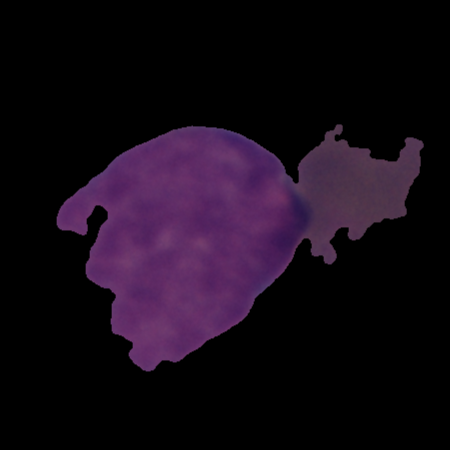
Label: cancer